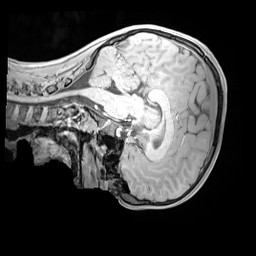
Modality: MP2RAGE
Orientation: sagittal
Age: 11
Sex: male
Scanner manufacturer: siemens
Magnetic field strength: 3 T
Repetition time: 4 s
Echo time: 0.00303 s